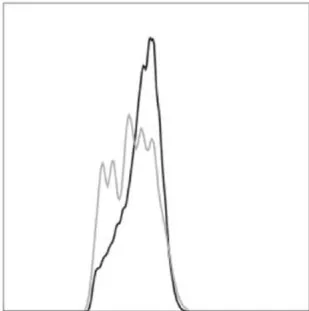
Phosphorylation of STAT1 and STAT5 in response to stimulus. IL-2 (200 ng/mL). For 20 min. The cells were fixed using 4% paraformaldehyde and permeabilized with methanol, then stained with antibody and analyzed by flow cytometry. PSTAT5+. Cells. Dashed line shows unstimulated cells from a healthy control. Experiments were repeated at least twice with at least two healthy controls for each experiment.
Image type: pathology (immunostaining)